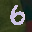
Label: 6